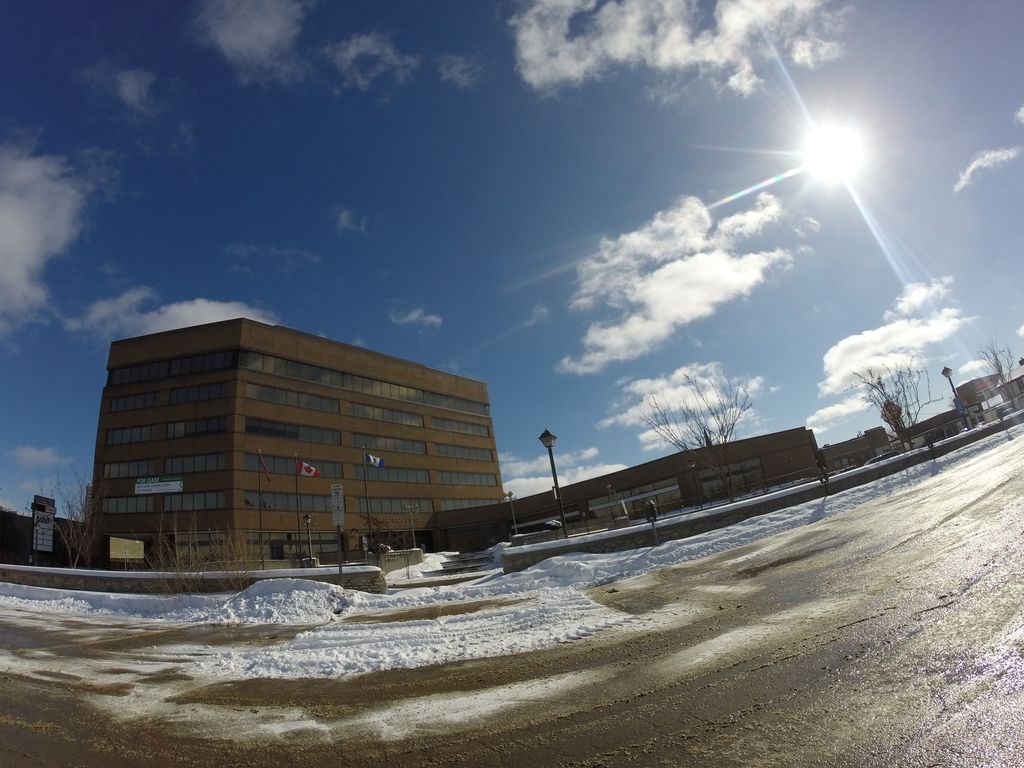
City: kitchener-waterloo